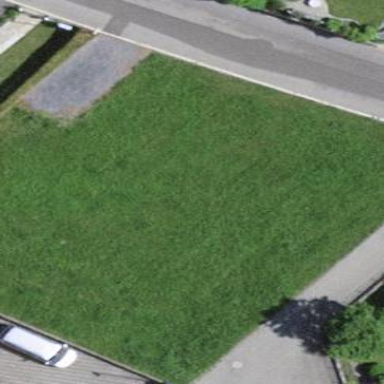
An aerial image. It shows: Open area covered with grass.